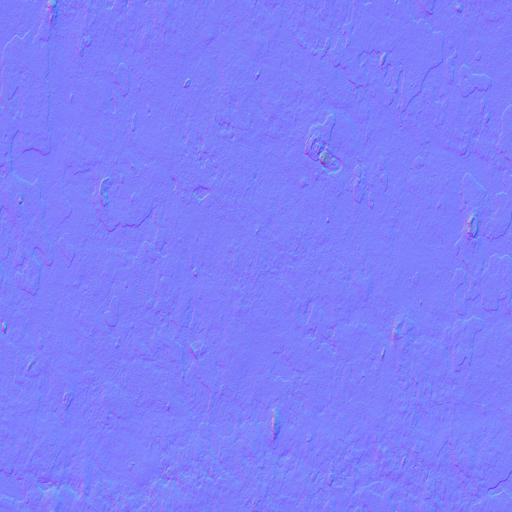
black rock smooth